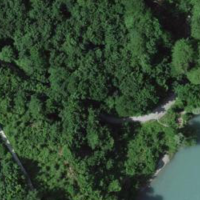
EUNIS habitat code: 41
Species observed at this site:
Cirsium vulgare
Fagus sylvatica
Prunus spinosa